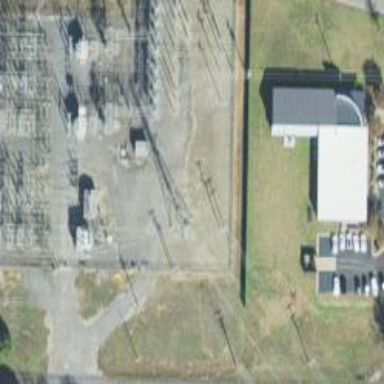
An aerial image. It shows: Power tower.